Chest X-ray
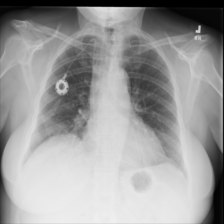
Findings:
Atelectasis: negative
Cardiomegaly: negative
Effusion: negative
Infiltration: negative
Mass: negative
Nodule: negative
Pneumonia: negative
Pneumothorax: negative
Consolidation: negative
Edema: negative
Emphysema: negative
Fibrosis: negative
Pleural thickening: negative
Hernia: negative